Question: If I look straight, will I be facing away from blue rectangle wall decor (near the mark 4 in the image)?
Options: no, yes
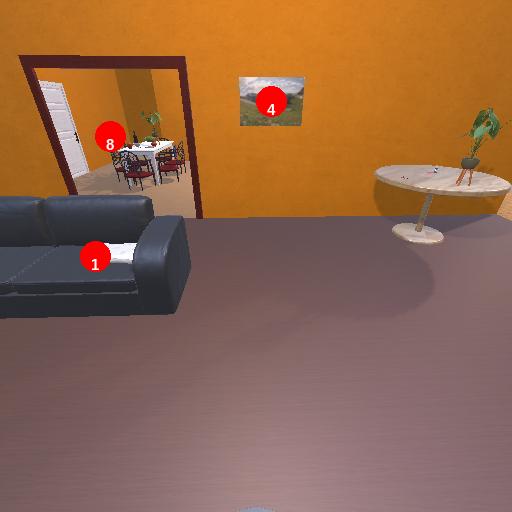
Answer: no